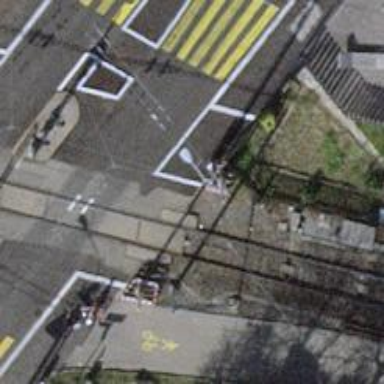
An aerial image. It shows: Railway crossing with lights and barriers.